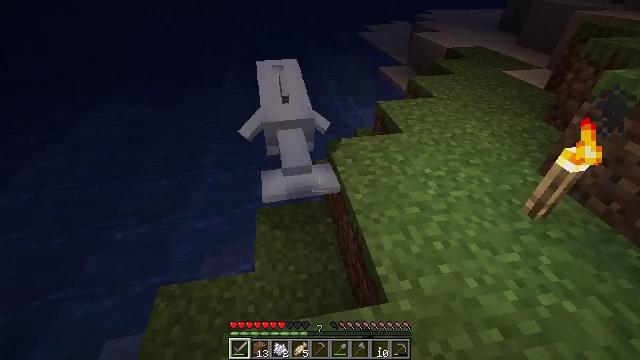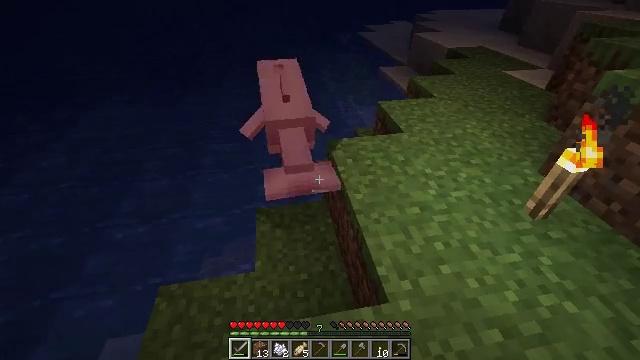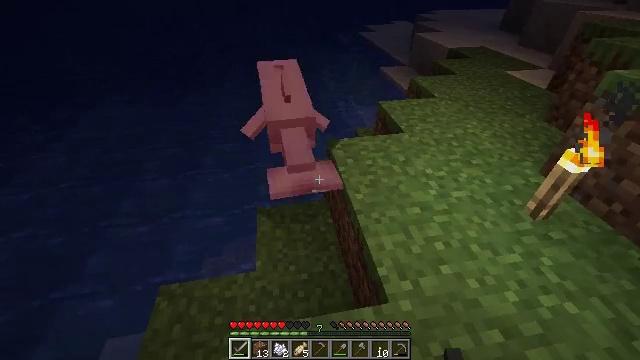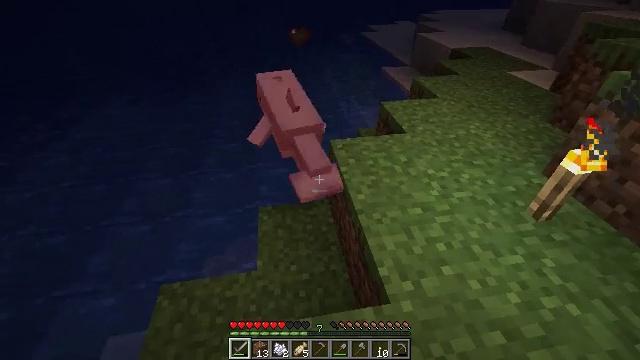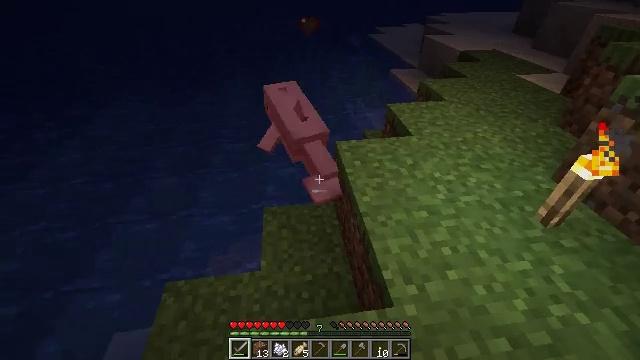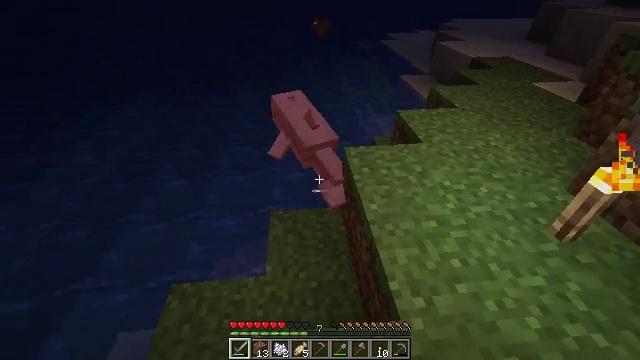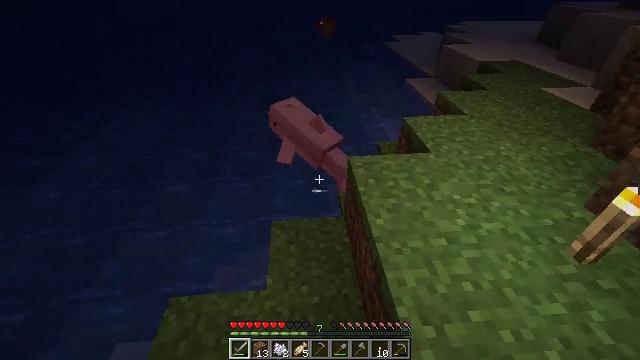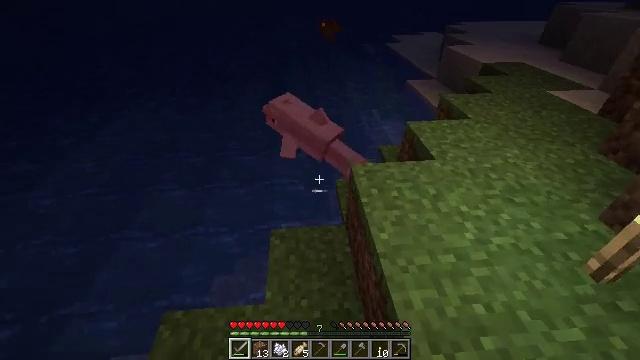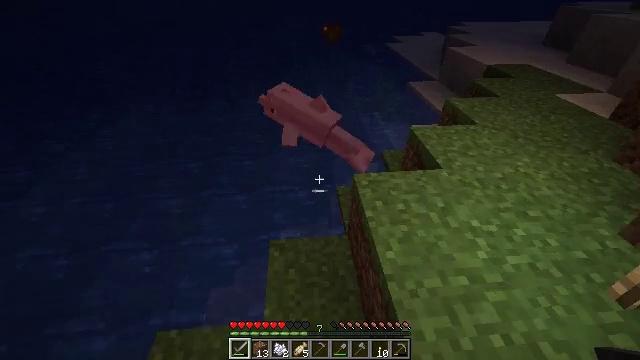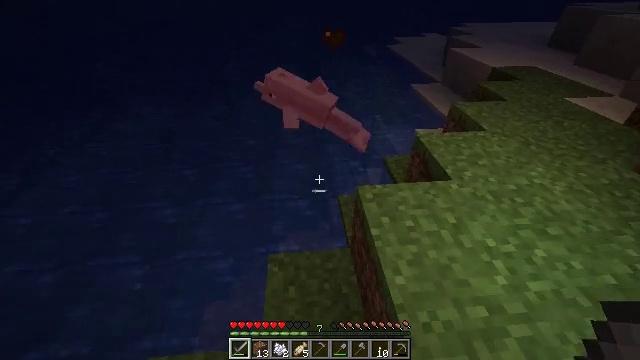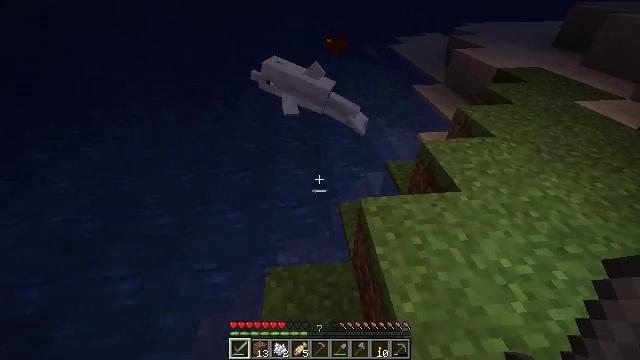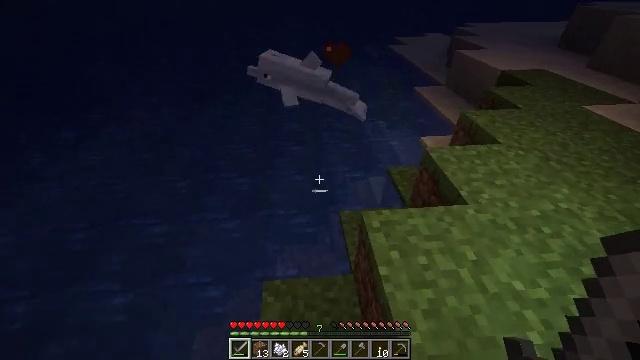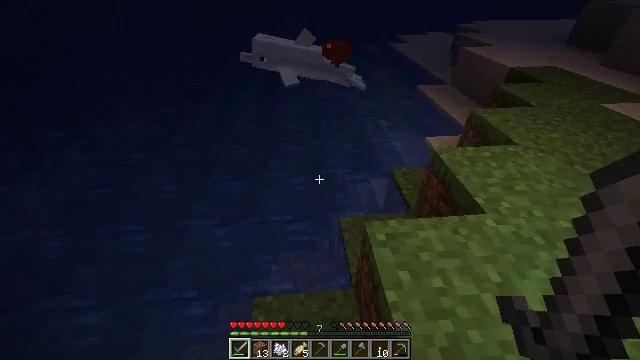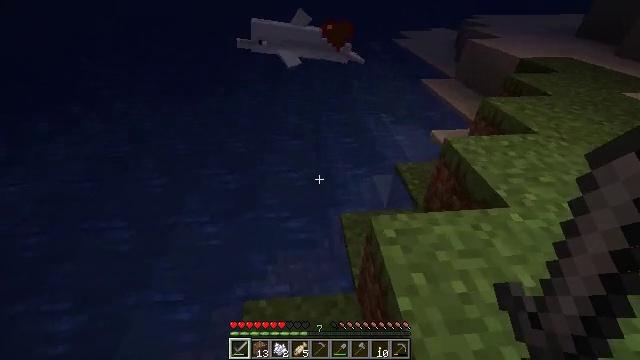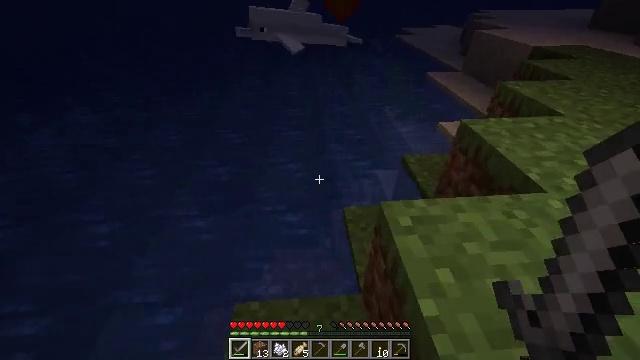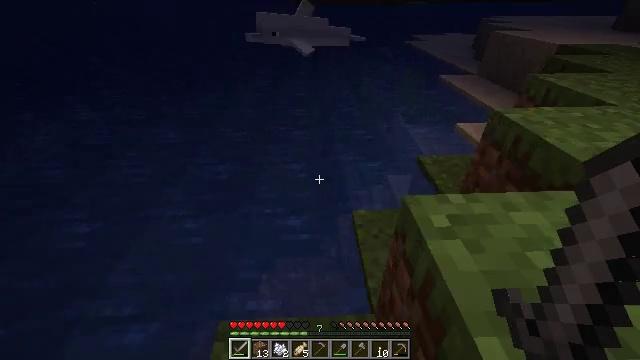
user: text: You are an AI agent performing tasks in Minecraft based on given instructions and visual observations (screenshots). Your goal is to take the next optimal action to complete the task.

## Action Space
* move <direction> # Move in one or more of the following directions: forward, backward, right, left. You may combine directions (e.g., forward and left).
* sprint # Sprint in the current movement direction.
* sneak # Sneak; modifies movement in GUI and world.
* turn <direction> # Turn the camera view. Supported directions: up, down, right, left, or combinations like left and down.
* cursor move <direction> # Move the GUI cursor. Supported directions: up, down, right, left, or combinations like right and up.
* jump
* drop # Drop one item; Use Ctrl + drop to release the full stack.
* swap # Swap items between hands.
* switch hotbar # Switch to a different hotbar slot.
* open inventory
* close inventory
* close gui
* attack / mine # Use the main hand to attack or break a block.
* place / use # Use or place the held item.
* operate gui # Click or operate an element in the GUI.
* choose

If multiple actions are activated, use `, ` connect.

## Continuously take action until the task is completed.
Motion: motion action
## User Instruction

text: Kill mobs.
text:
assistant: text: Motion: no_op
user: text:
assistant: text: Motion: no_op
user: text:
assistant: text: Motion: no_op
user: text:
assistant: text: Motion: turn left
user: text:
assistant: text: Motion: move forward, turn left
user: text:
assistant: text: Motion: move forward
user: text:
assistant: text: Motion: move forward
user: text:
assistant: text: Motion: move forward
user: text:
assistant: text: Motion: move forward
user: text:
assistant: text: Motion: move forward
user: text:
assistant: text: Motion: move forward
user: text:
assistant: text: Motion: move forward
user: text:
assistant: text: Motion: move forward
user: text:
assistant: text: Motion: move forward
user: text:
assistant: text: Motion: move forward, turn left and up
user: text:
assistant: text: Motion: turn left and up
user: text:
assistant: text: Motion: turn left and up
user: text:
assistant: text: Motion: turn left and up
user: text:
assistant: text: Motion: no_op
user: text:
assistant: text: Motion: no_op
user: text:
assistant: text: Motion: no_op
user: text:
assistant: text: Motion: no_op
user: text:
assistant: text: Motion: no_op
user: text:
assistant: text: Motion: no_op
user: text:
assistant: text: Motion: no_op
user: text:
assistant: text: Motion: no_op
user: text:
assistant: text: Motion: no_op
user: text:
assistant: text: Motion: no_op
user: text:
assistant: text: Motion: no_op
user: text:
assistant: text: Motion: no_op